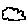
Label: cloud